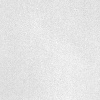
Atmospheric dust classification: dusty